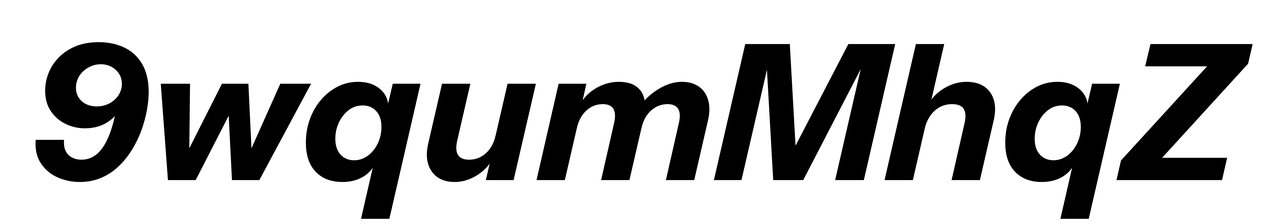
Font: InstrumentSans-Italic_Bold_Italic